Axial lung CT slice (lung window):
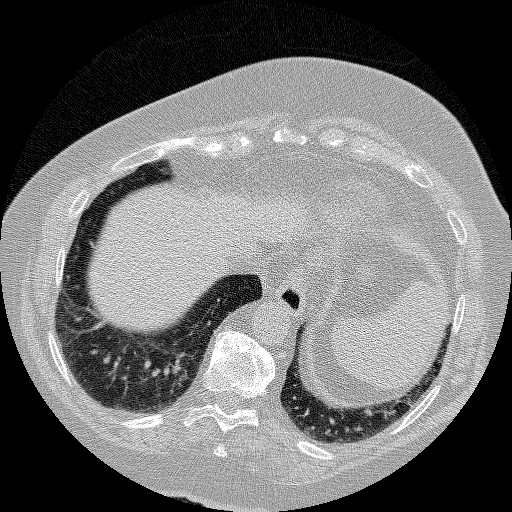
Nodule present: no